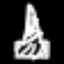
Label: The Eiffel Tower